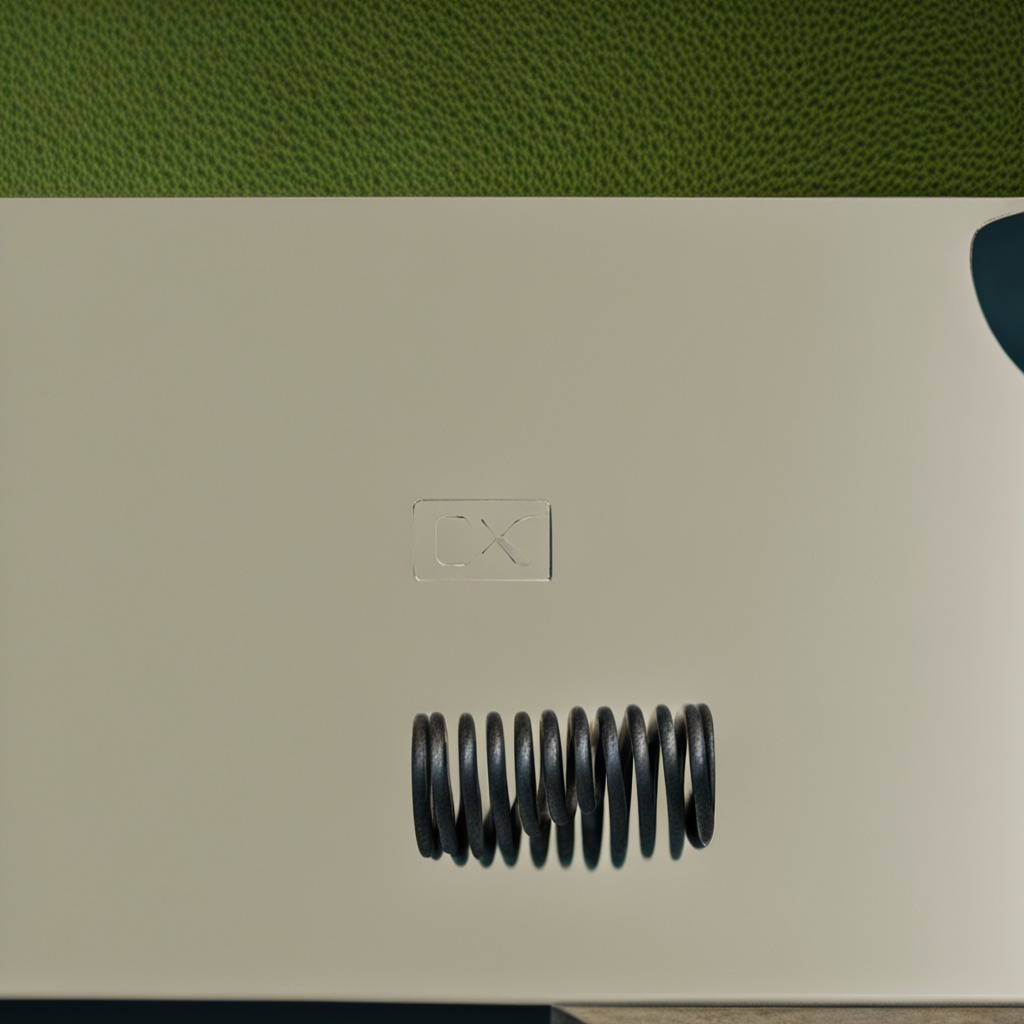
A coiled metal spring is lying on a clean utility table in a temporary outdoor tool station.